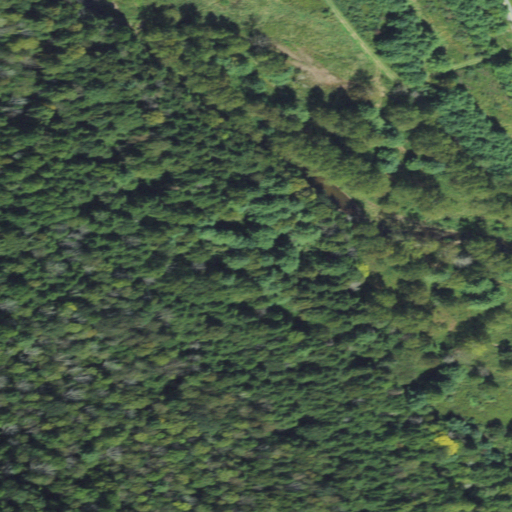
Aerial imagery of valley in Pennsylvania named Cold Run Hollow containing mixed forest, evergreen forest, deciduous forest, pasture, and open development